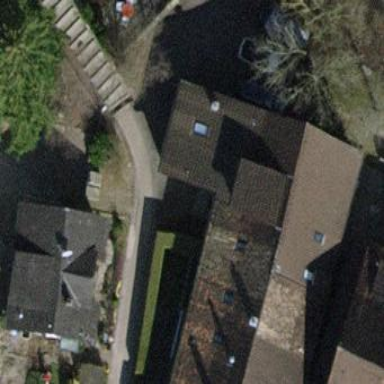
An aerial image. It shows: Terrace building.